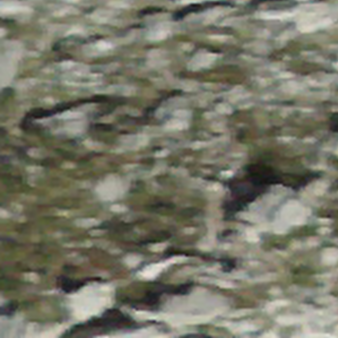
Label: bouldering_area